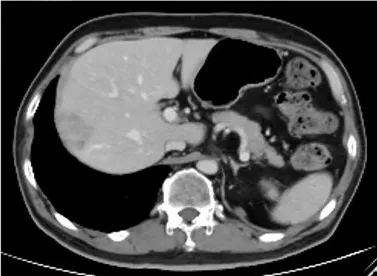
Treatment of rectosigmoid-junction SCC cancer. (D, E) CT scan showed a partial response in abdominal & pelvic cavity metastasis (32 mm x 18 mm) from arterial and portal phase images.
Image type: radiology (ct)